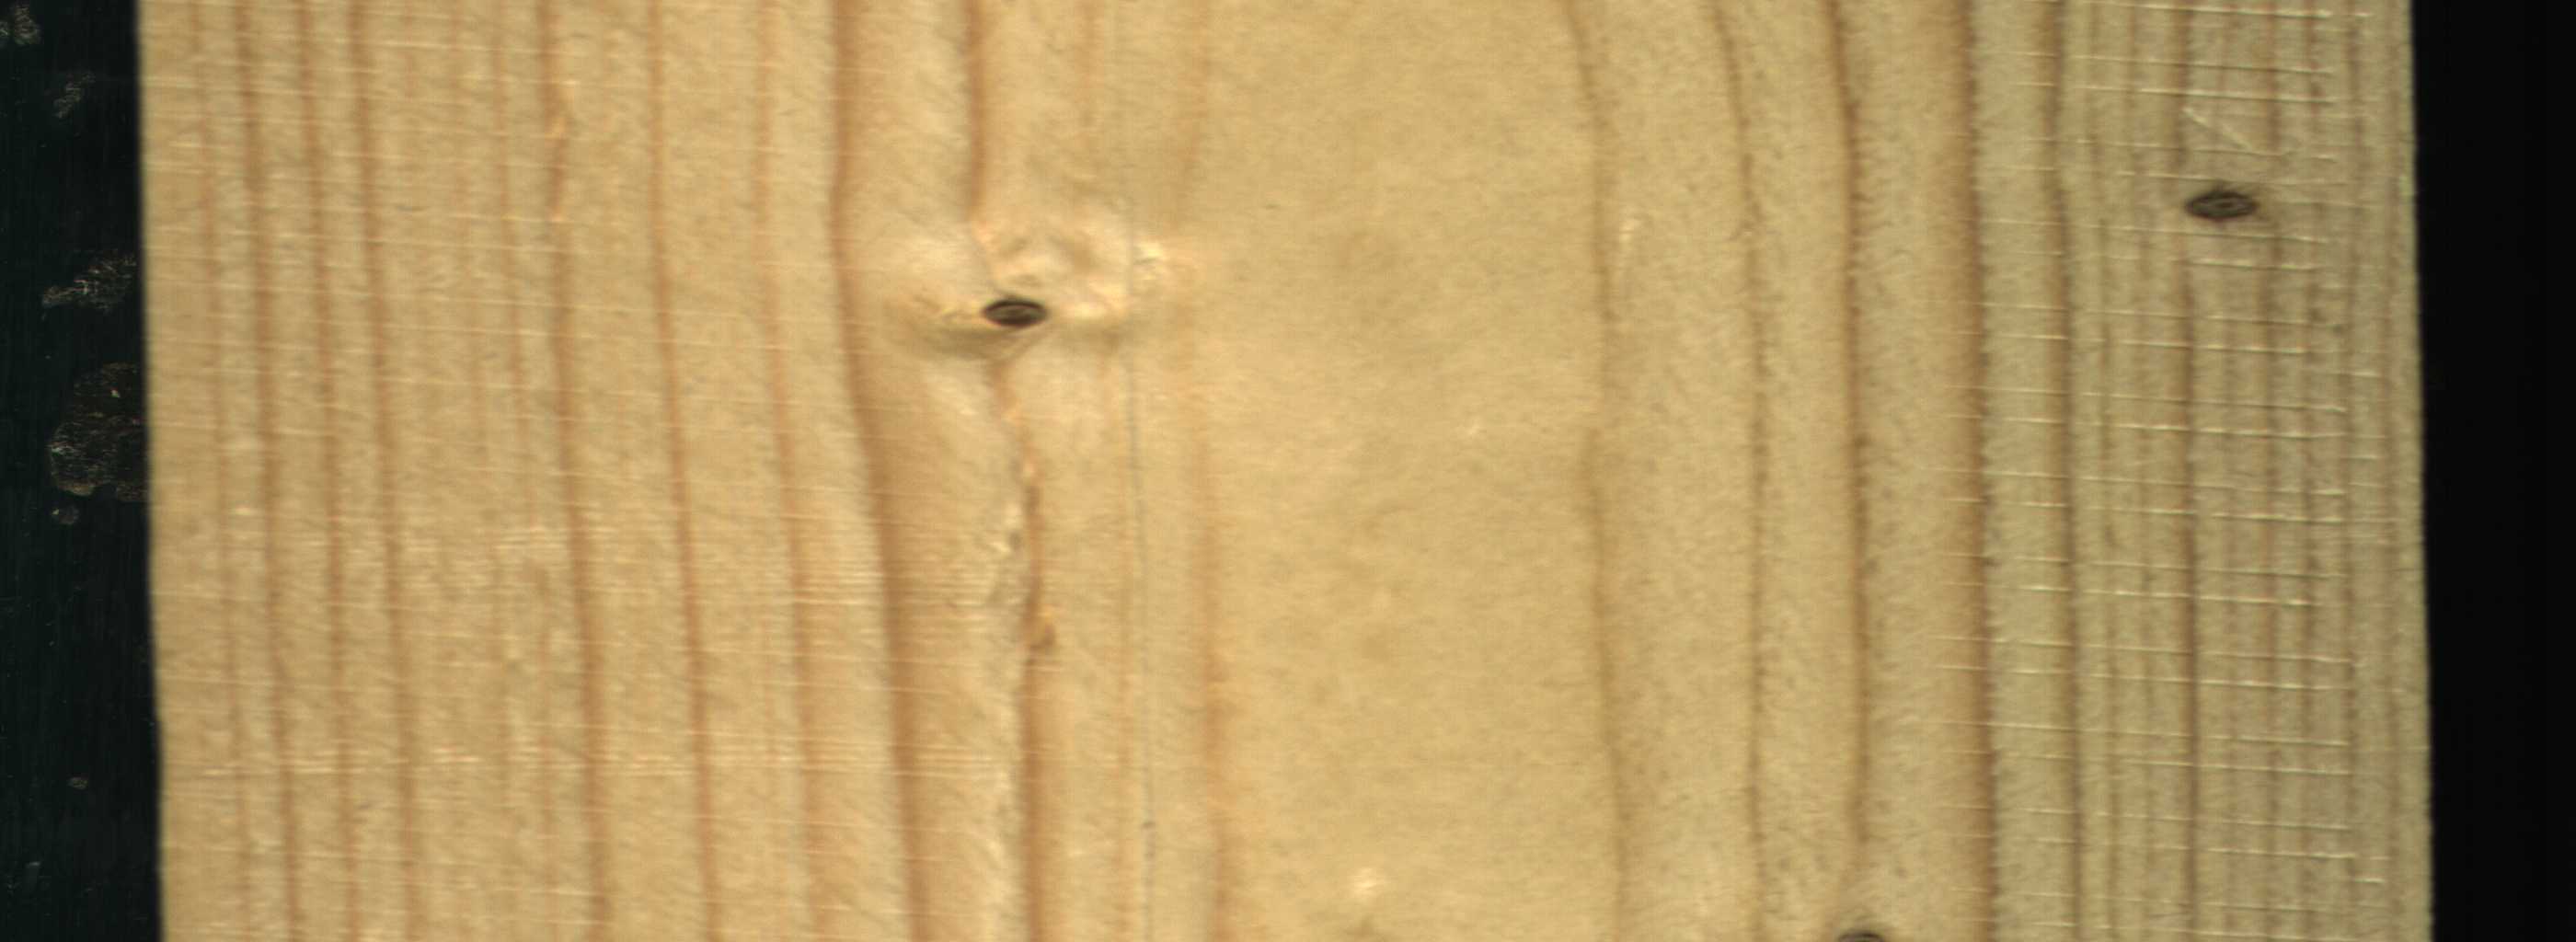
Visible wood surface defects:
Dead_Knot
Dead_Knot
Live_Knot